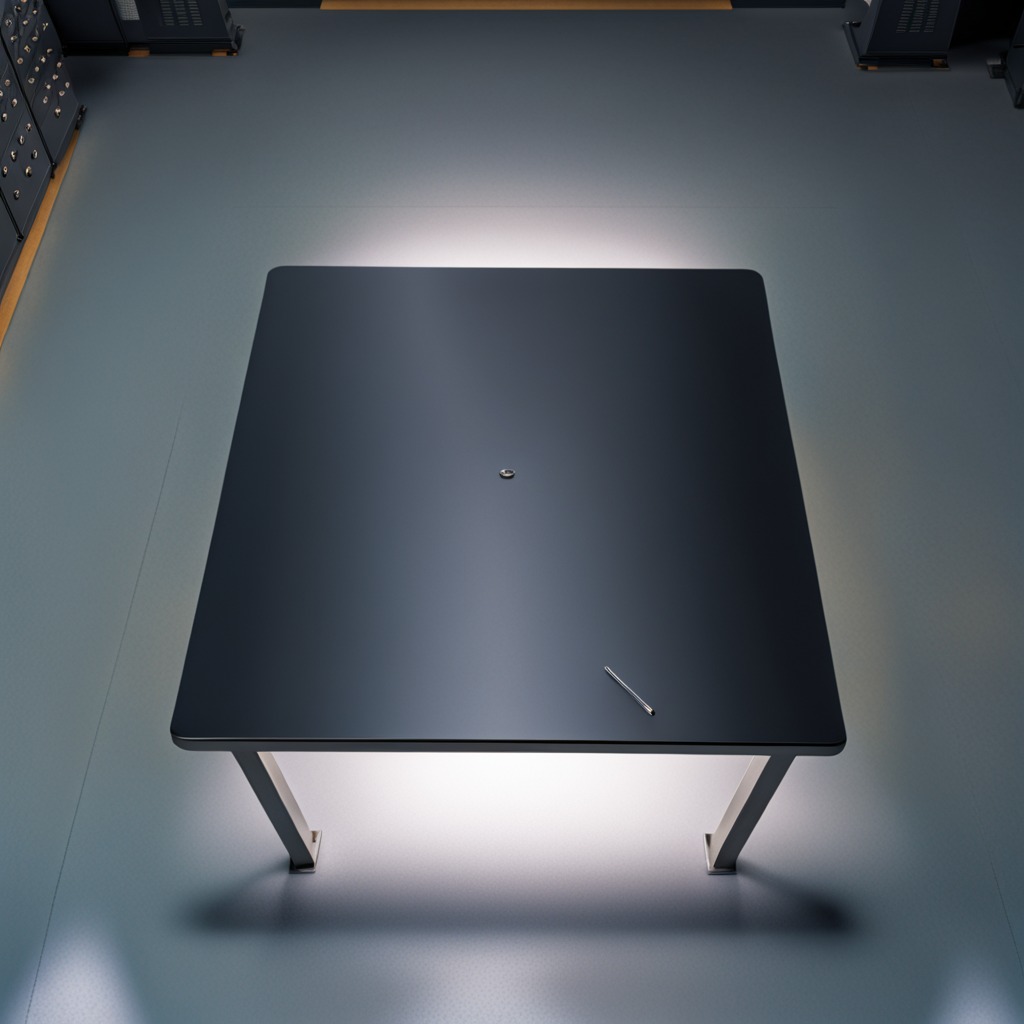
A coiled metal spring lies on a clean empty table in a basement in the evening.